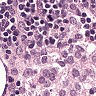
Metastatic tissue present: no